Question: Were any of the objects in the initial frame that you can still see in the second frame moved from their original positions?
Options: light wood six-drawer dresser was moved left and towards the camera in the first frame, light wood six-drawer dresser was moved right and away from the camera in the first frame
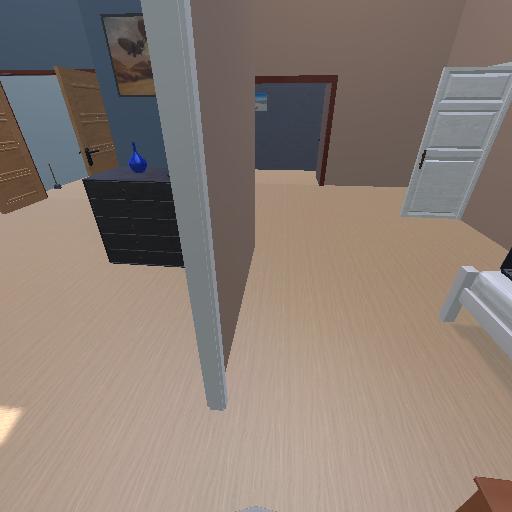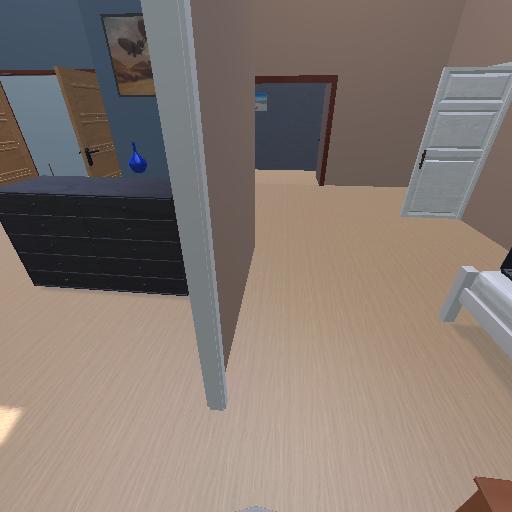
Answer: light wood six-drawer dresser was moved left and towards the camera in the first frame